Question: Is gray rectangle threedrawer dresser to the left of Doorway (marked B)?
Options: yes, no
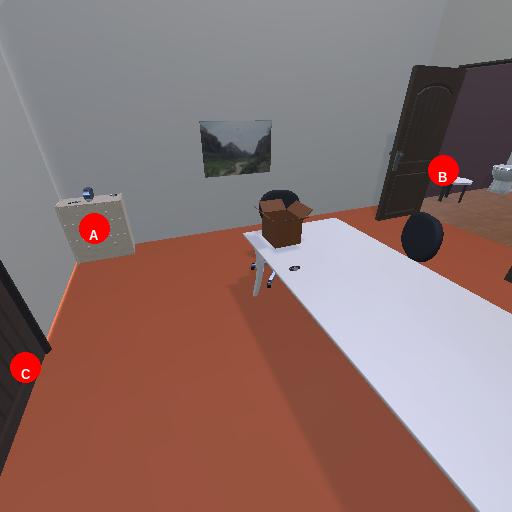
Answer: yes